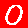
Digit: 0